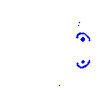
Particle: kaon